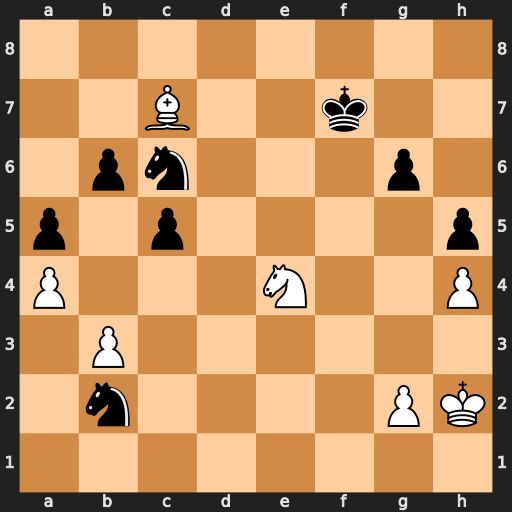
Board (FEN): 8/2B2k2/1pn3p1/p1p4p/P3N2P/1P6/1n4PK/8
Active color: w
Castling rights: -
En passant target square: -
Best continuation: Bxb6 c4 Nd6+ Ke6 Nxc4 Nxc4 bxc4